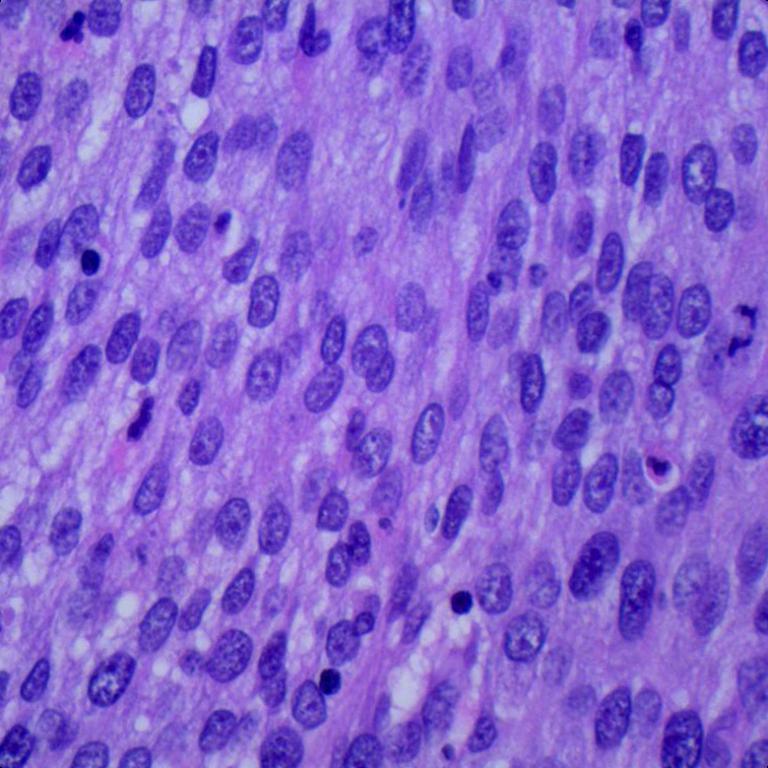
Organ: lung
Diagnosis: squamous carcinomas